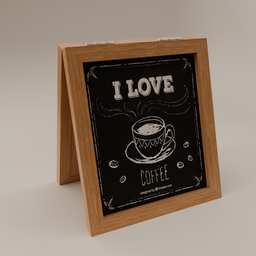
Label: decoration